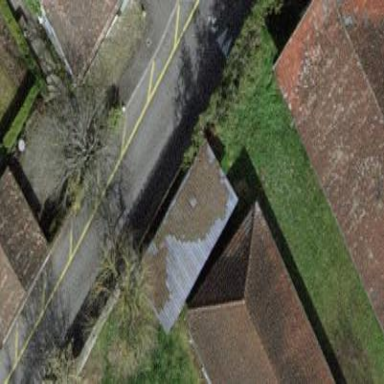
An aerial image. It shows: View of roof of building.